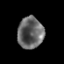
Tissue: prostate
Cell type: Epithelial cells
Senescence score: 0.3399
Nuclear area (px): 799
Mean DAPI intensity: 102.453